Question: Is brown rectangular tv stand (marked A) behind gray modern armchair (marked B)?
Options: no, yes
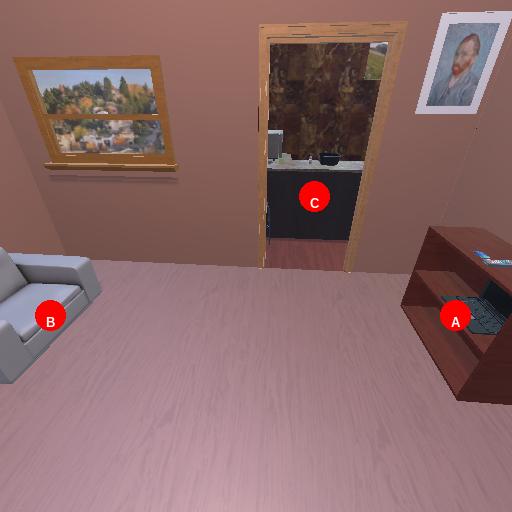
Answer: no